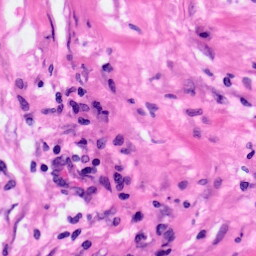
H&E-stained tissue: Pancreatic